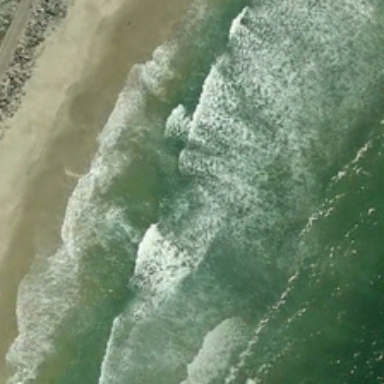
Several white waves in green ocean are near yellow beach .